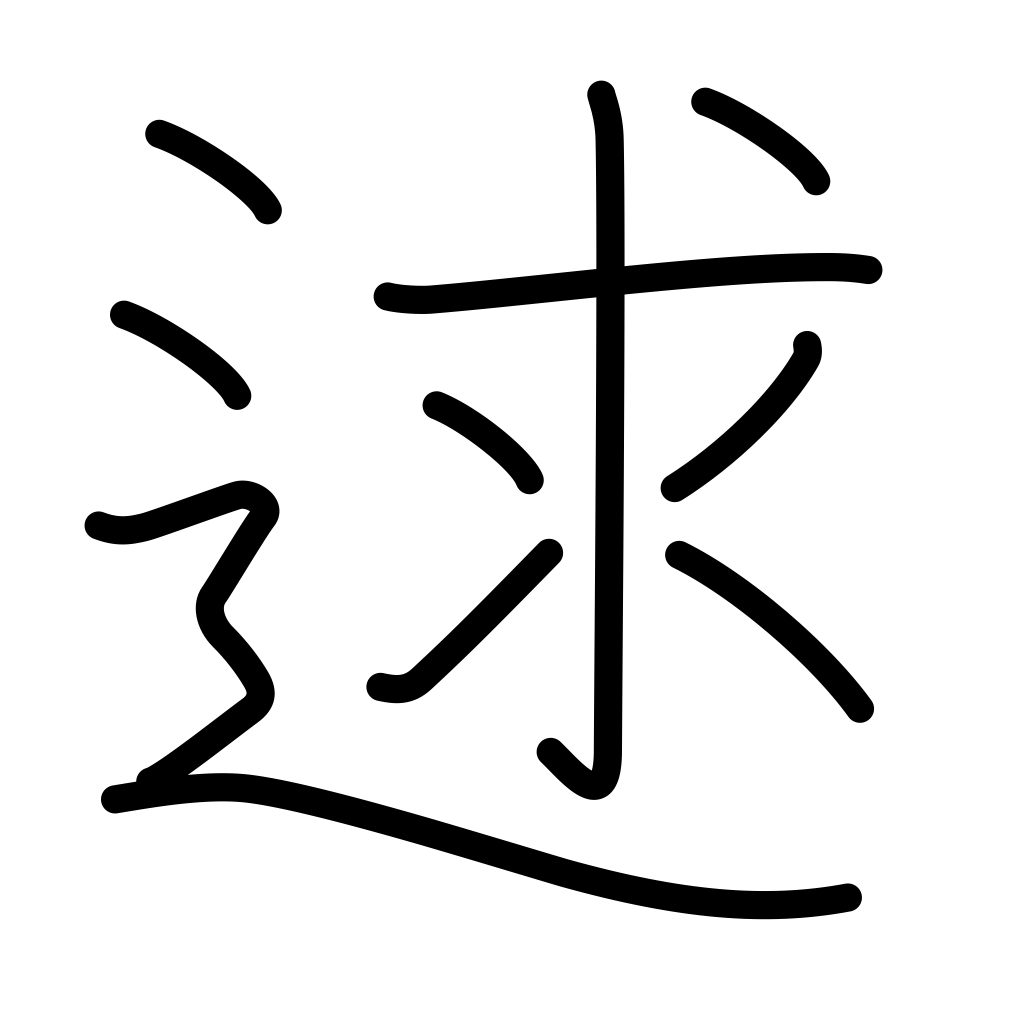
Meaning: pair, gather, meet